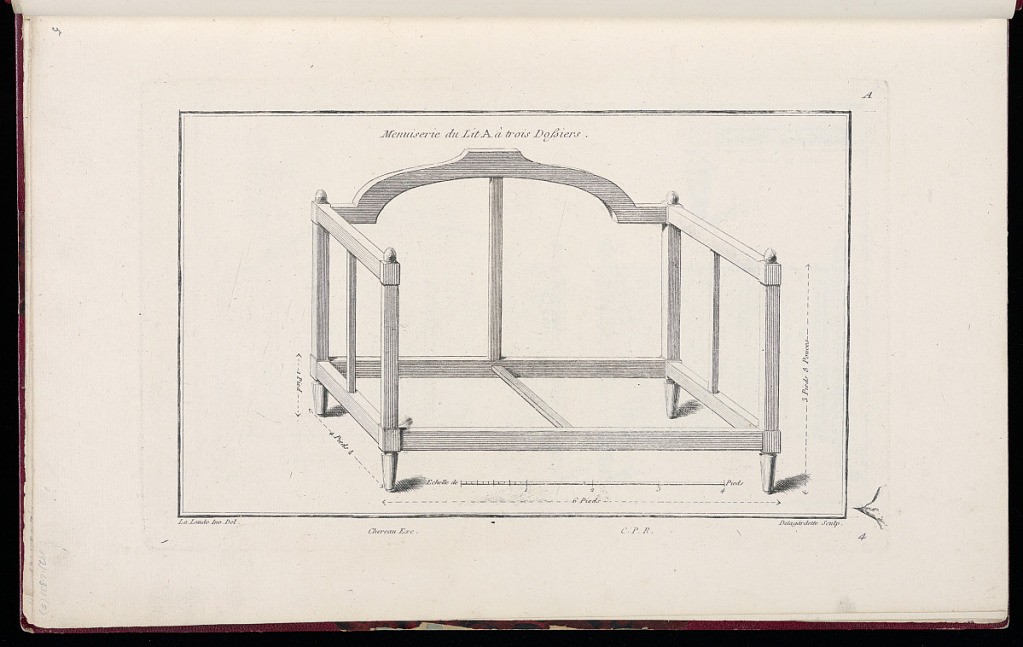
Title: Menuiserie du Lit à trois Dossiers
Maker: Richard de Lalonde, French, active 1780–96
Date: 1775-1788
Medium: Etching on off-white laid paper
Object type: Print
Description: Designs for the joinery for a "Lit à trois dossiers" (1921-6-331-4). The plate is signed and numbered.